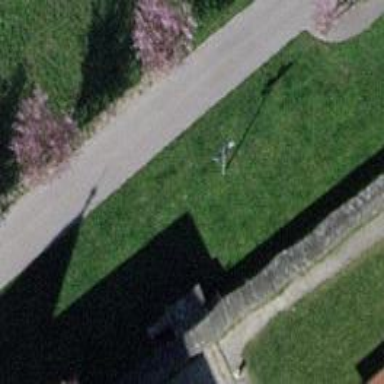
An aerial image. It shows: Floodlight.